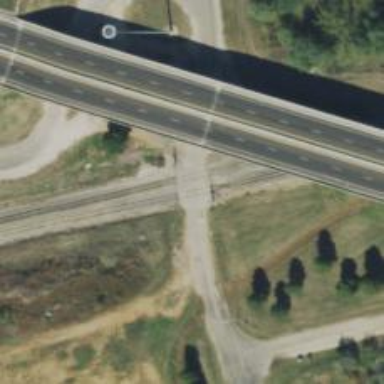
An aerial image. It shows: Railway level crossing.